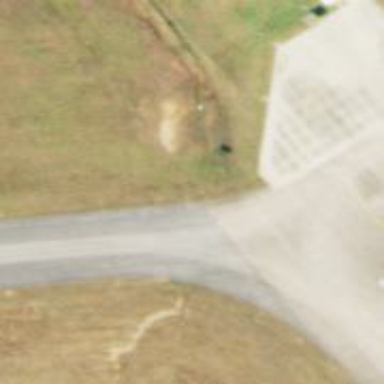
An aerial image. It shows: Asphalt taxiway in the airport.